Question: I want to add a small avatar next to a link in my bootstrap navbar like this:

I am trying to add my image inside the '<a>' tags of the link, but this is pushing the link out of line with the other links, because the image is taller than the text of the links.
Here is my HTML
'''
<li><a href="link">
<img class="hidden-xs" src="img">
MIKE
</a>
</li>
'''
Is there a proper way to easily add images to bootstrap nav-bars so that all the links still remain in line?
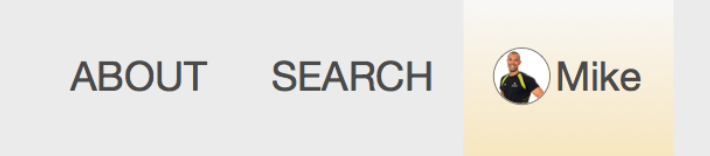
Answer: Thanks to those of you who pointed out that I need to change line height. The problem with just changing line height, however, was that this would mess up the default height setting of the bootstrap nav bar. So I made some calculations with less to make all the styles play nicely.:
'''
@nav-avatar-height: 40px;
@nav-link-line-height: @nav-avatar-height;
@nav-link-padding-vertical: calc((@navbar-height - @nav-avatar-height) / 2);
// Only apply extra spacing when not collapsed into dropdown
@media (min-width: @screen-xs-max) {
.nav > li > a {
font-size: 1.1em;
line-height: @nav-link-line-height;
padding-top: @nav-link-padding-vertical;
padding-bottom: @nav-link-padding-vertical;
}
.nav > li > a > img {
height: @nav-avatar-height;
border-radius: 50%;
border: 1px solid @gray-light;
}
}
'''